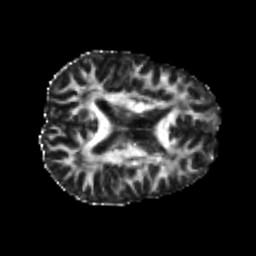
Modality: FA
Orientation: axial
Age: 25
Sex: male
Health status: healthy
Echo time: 0.074 s